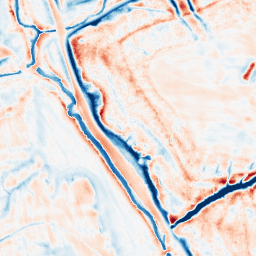
Category: edge_preserving
Decomposition family: bilateral
Decomposition parameters: d: 21
sigma_color: 100
sigma_space: 150
Upsampling method: bicubic
Upsampling parameters: scale: 4
Upsampling scale: 4